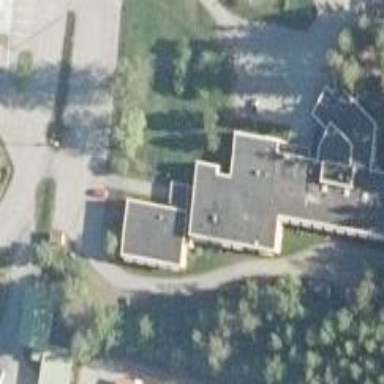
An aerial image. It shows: Hospital building.